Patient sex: M
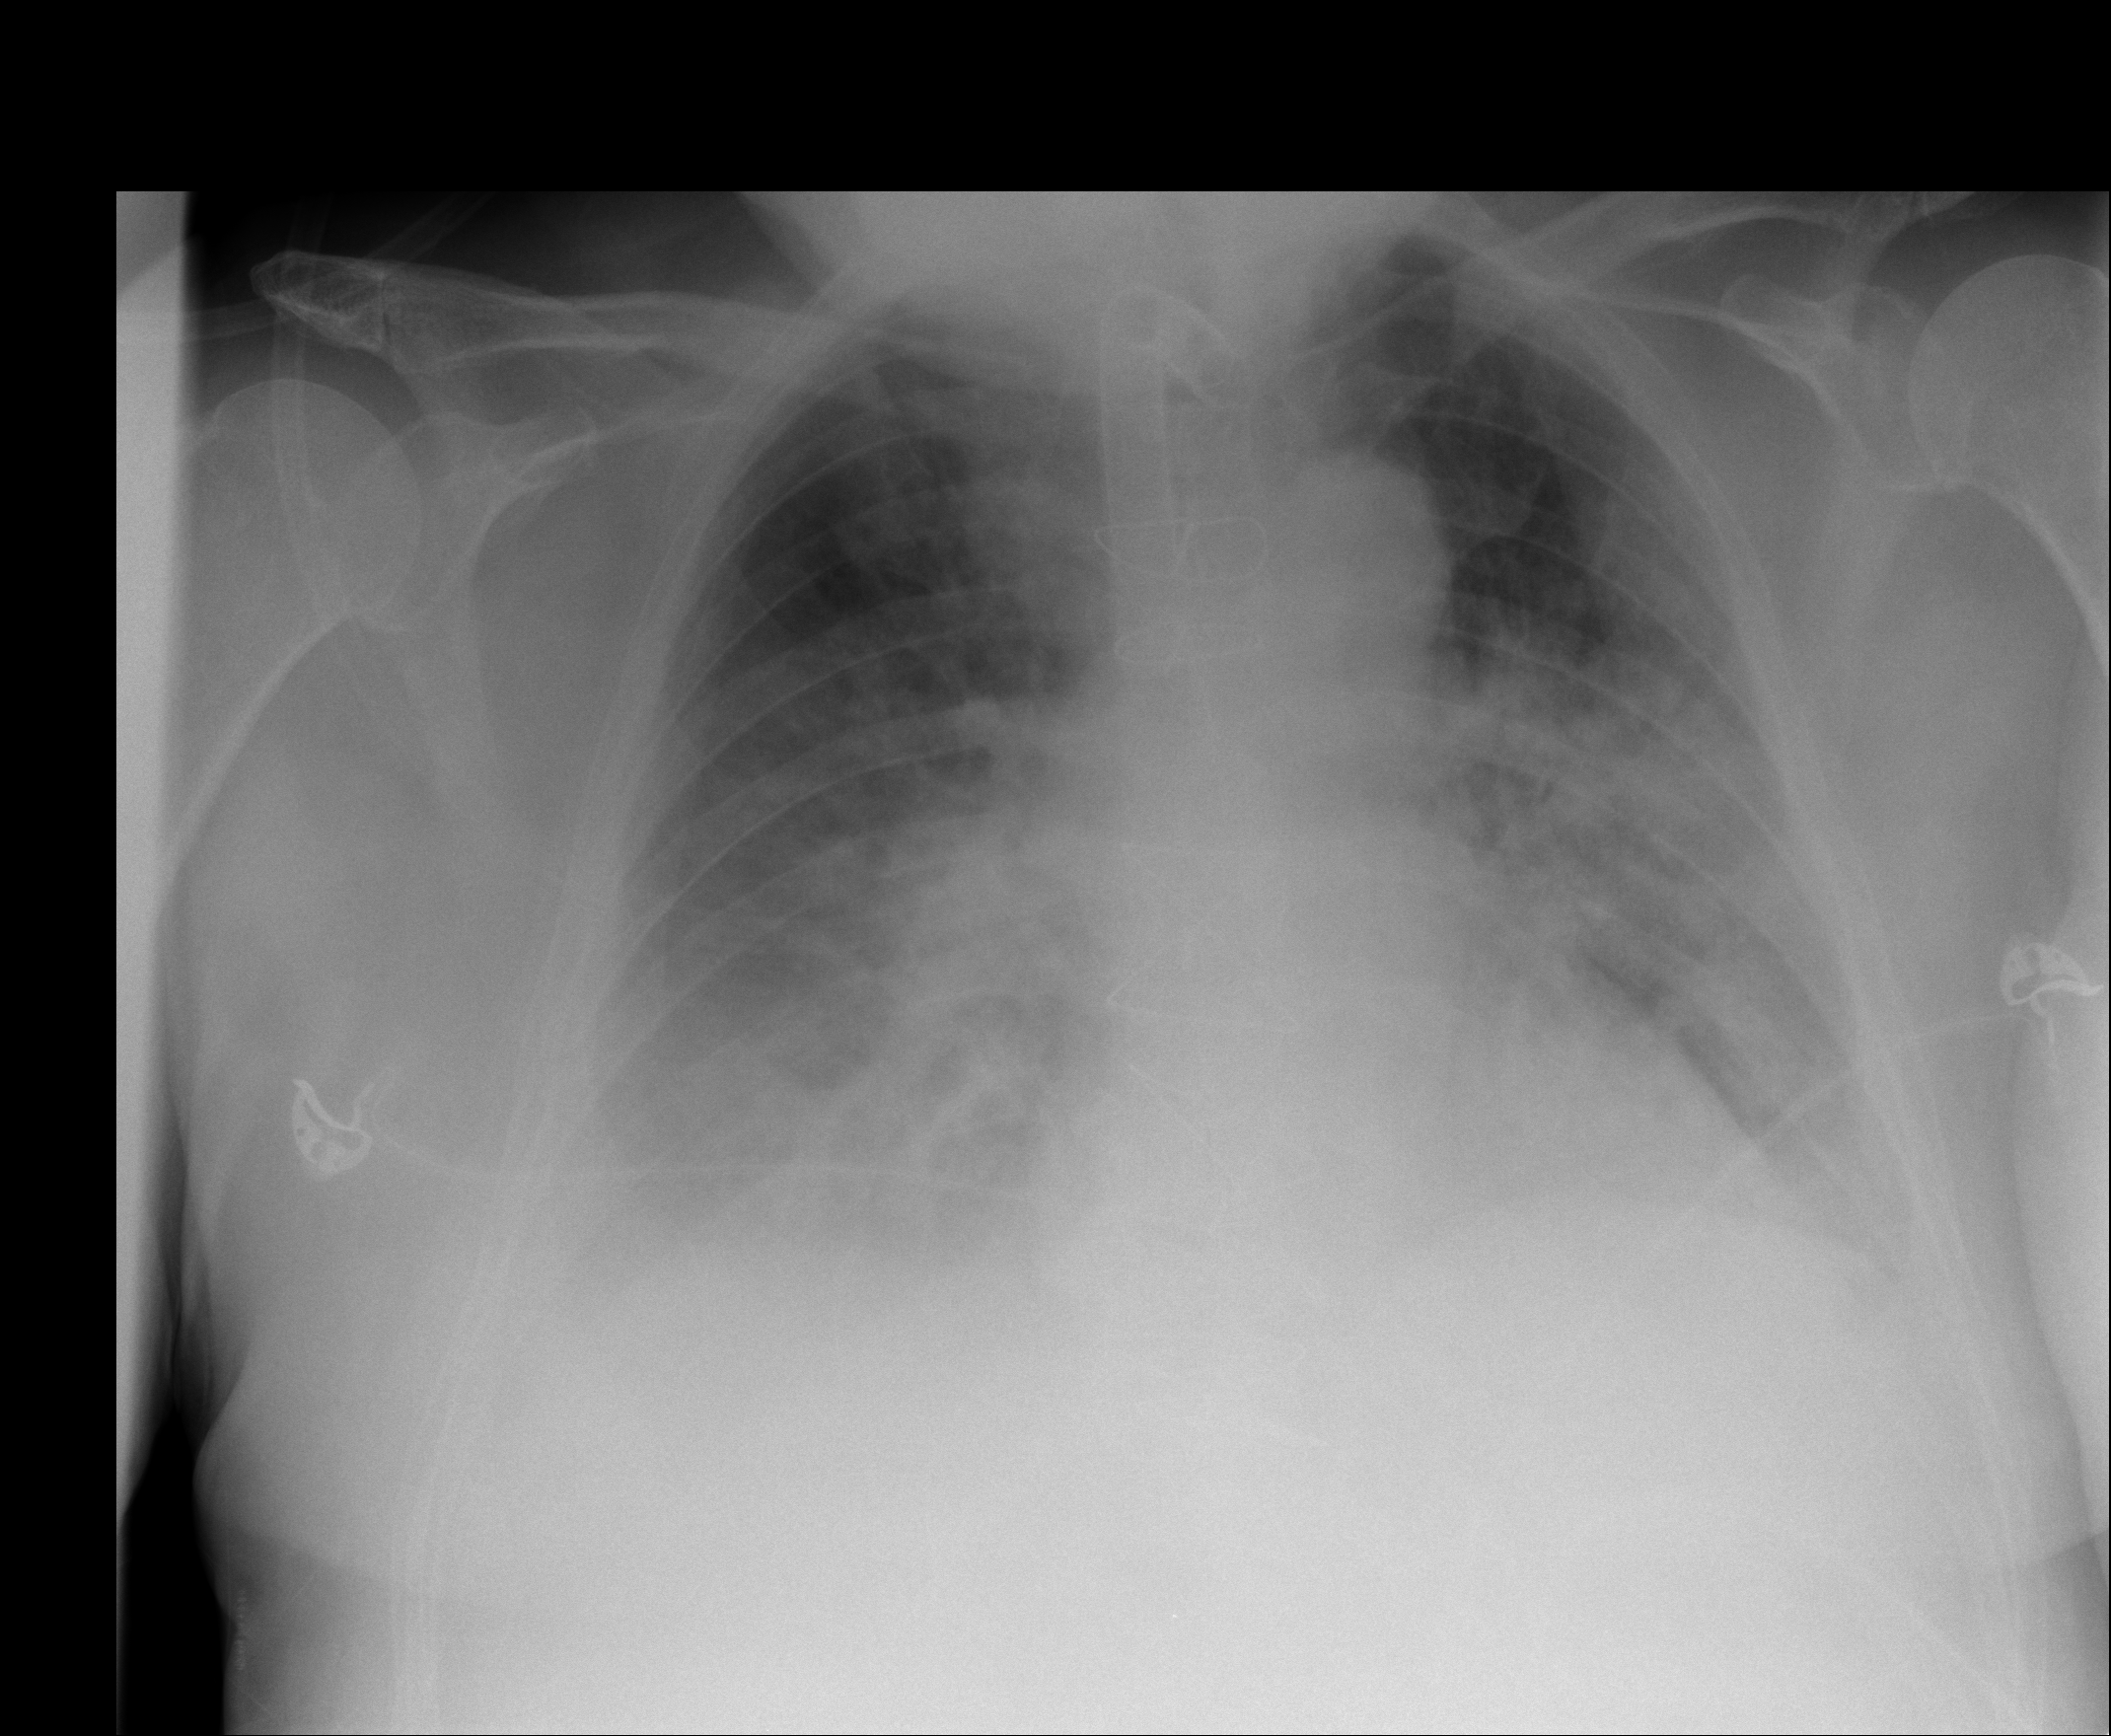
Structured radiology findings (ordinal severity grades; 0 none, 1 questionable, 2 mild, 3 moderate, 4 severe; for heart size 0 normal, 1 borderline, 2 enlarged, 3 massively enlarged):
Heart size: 0
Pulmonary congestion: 3
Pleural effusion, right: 3
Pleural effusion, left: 3
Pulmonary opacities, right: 3
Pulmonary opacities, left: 3
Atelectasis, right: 3
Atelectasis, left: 3